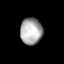
Tissue: lung
Cell type: Endothelial cells
Senescence score: 0.7024
Nuclear area (px): 578
Mean DAPI intensity: 168.138